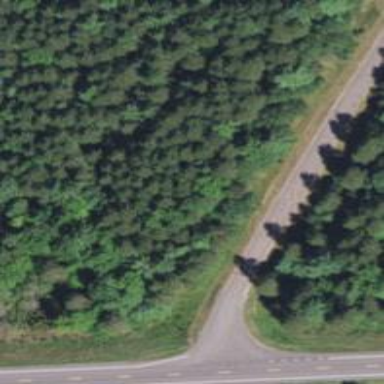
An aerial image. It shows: Unclassified road.